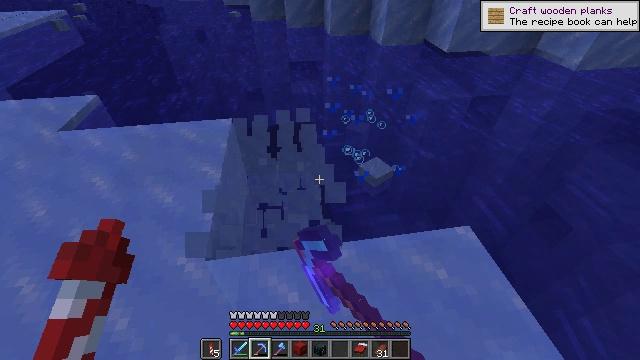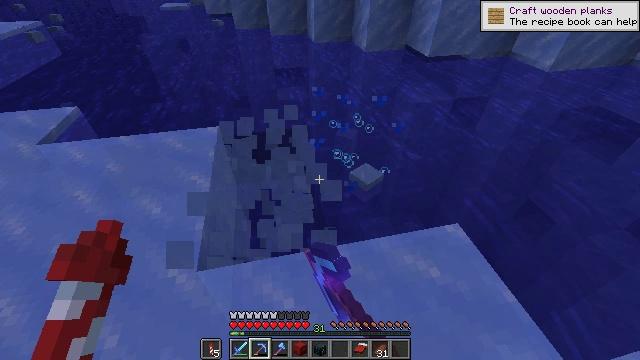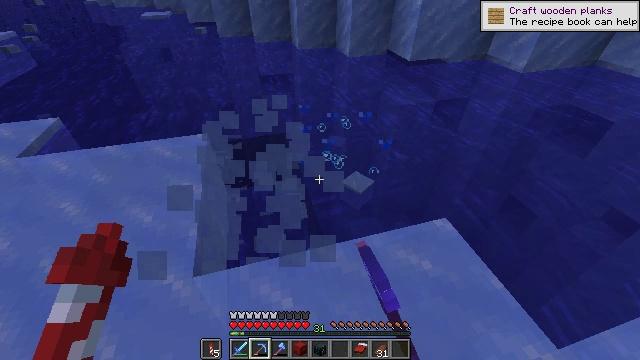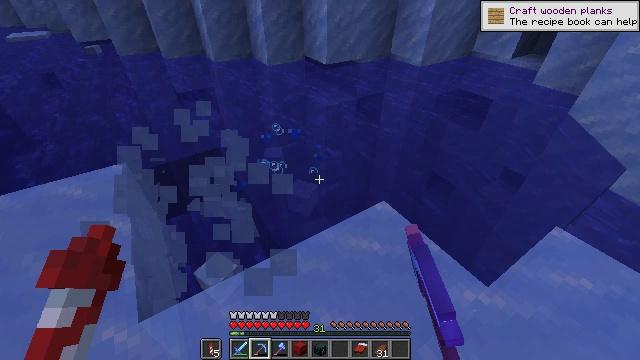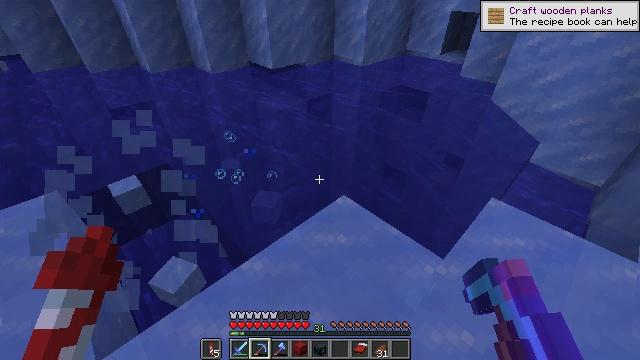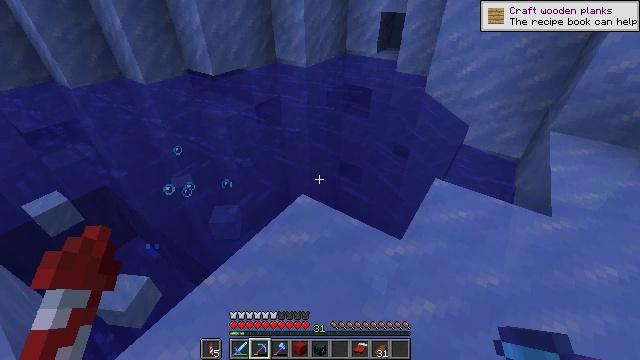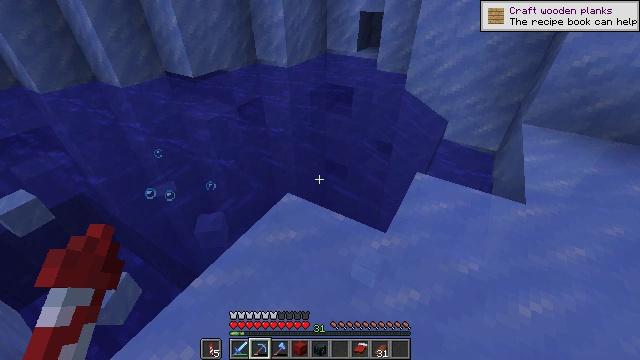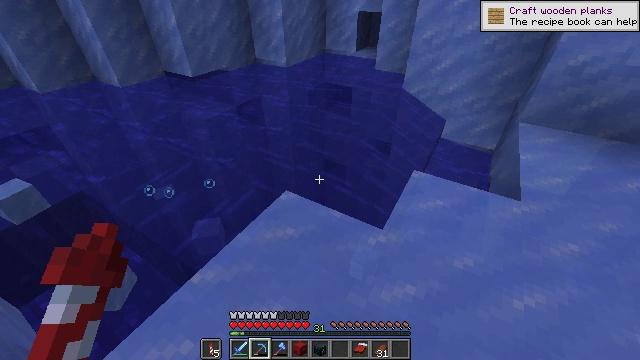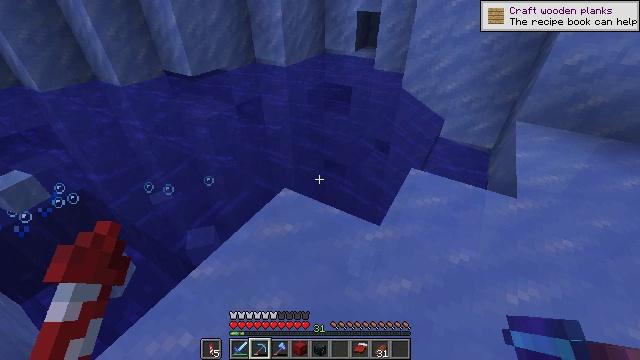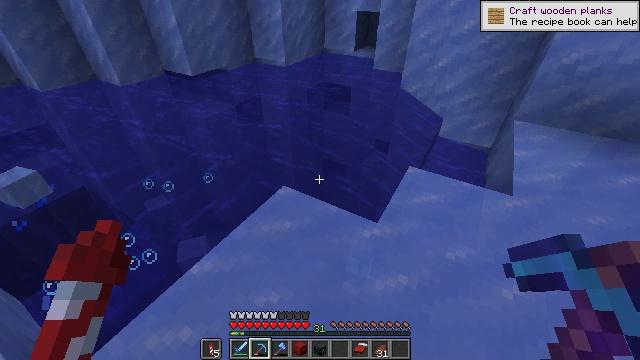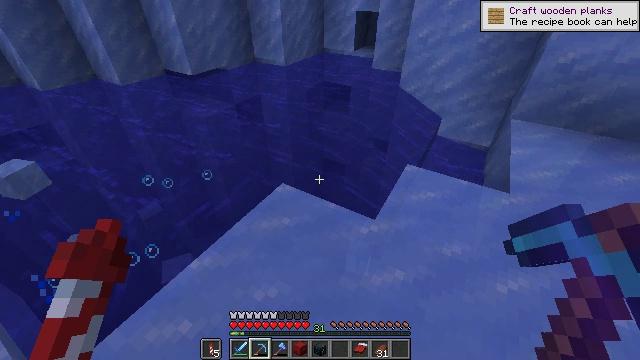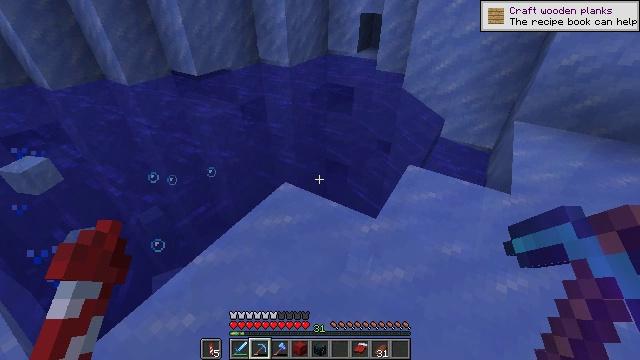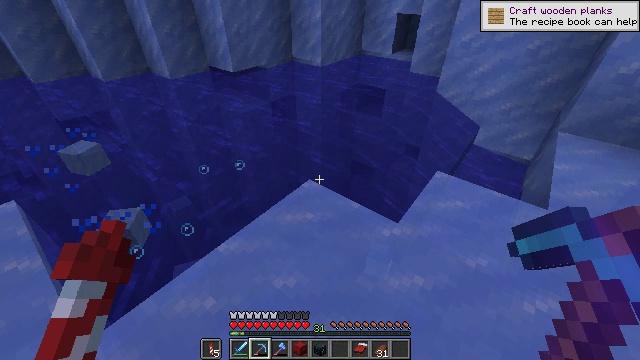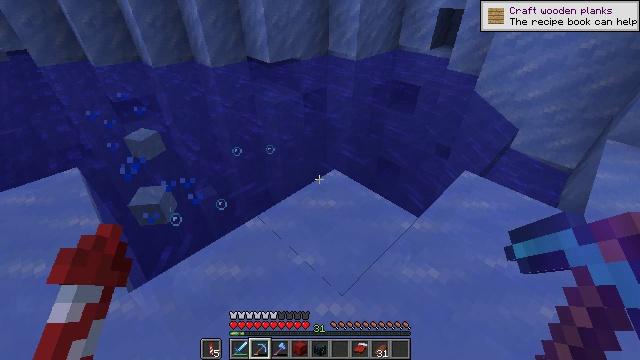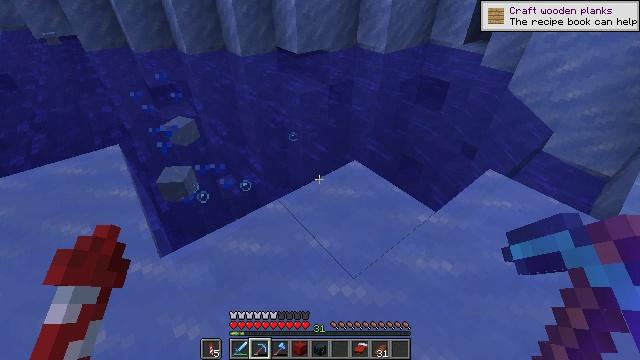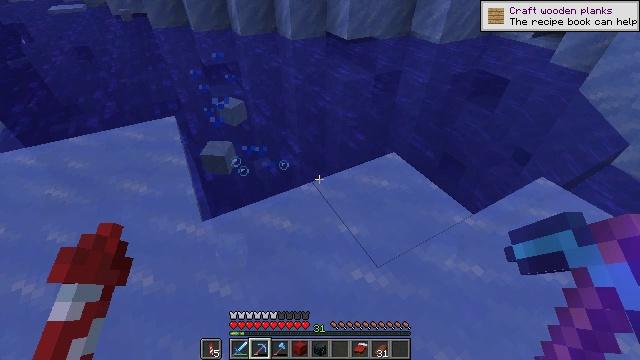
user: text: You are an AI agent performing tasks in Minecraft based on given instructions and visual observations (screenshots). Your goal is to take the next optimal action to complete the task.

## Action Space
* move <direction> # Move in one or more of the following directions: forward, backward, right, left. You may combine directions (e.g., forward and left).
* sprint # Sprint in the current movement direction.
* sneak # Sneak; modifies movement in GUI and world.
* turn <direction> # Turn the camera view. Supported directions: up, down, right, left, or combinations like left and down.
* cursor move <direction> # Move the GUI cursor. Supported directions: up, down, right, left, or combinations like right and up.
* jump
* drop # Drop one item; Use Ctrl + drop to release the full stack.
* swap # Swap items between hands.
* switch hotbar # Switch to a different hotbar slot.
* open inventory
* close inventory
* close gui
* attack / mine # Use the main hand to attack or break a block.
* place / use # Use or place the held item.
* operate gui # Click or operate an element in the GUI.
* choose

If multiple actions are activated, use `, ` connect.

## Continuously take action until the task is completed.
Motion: motion action
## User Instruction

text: Attack the ice to clear a path.
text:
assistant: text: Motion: move back, turn right and up
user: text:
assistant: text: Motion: move back, turn right and up
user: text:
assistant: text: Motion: turn right and up
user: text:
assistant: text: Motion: turn right
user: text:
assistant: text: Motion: turn right
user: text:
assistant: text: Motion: turn right
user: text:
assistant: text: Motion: no_op
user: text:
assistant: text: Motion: no_op
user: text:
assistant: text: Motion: no_op
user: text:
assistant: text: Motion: no_op
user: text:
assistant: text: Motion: move back
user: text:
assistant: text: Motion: move back, turn left
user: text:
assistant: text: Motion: move back, turn left and down
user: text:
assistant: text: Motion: move back, turn left and down
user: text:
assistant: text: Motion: turn left and down
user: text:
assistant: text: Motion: turn left
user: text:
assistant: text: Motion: turn left
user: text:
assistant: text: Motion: no_op
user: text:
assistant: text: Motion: attack / mine
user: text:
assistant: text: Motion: turn right, attack / mine
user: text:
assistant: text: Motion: turn right and up, attack / mine
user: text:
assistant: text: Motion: attack / mine
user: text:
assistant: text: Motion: no_op
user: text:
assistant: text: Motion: no_op
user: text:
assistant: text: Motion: no_op
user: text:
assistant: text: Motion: no_op
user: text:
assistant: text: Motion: no_op
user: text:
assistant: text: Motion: no_op
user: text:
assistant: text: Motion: no_op
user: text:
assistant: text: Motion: no_op